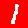
Digit: 1